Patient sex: M
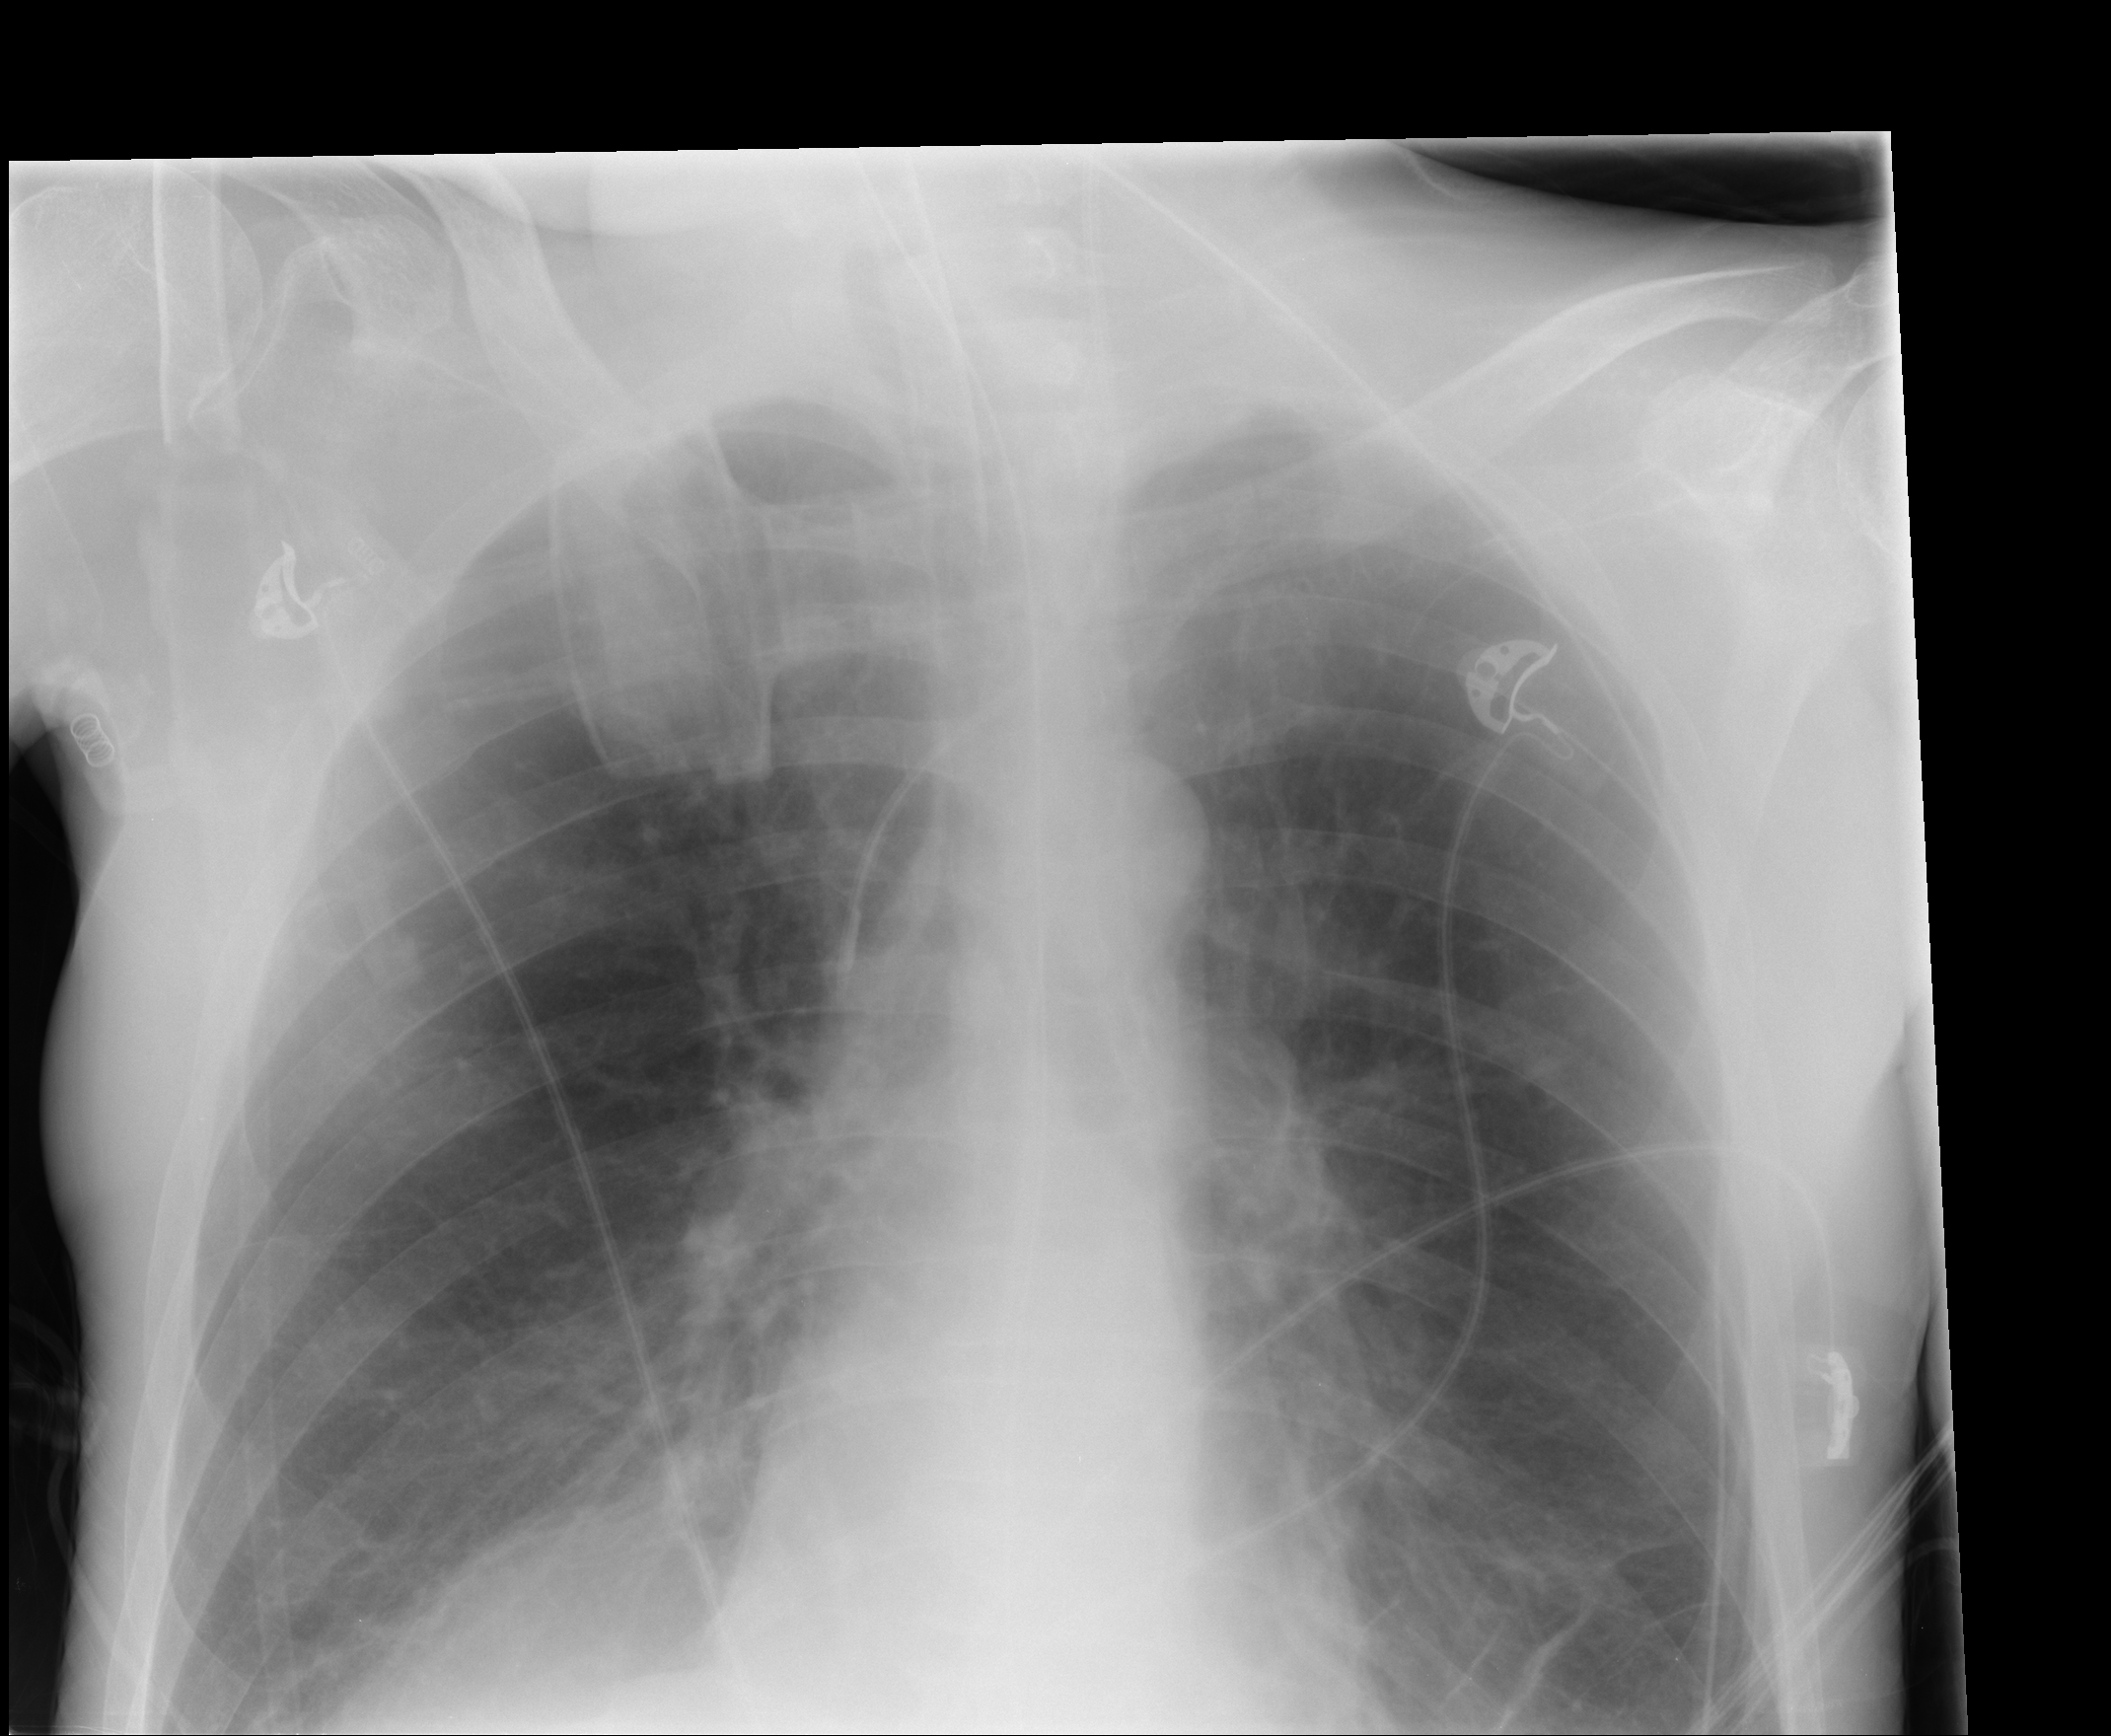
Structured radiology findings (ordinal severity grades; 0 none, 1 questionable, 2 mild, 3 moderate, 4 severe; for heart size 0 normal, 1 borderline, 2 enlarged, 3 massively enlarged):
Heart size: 0
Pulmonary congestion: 0
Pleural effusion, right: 0
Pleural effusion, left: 0
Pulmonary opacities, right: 2
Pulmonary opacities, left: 0
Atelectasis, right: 2
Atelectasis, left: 2